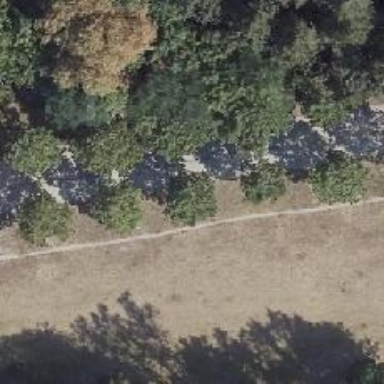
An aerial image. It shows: Park with broadleaved deciduous trees.